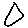
Label: triangle